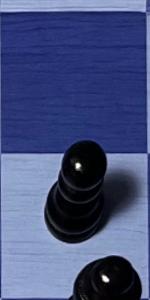
Label: Pawn_Black